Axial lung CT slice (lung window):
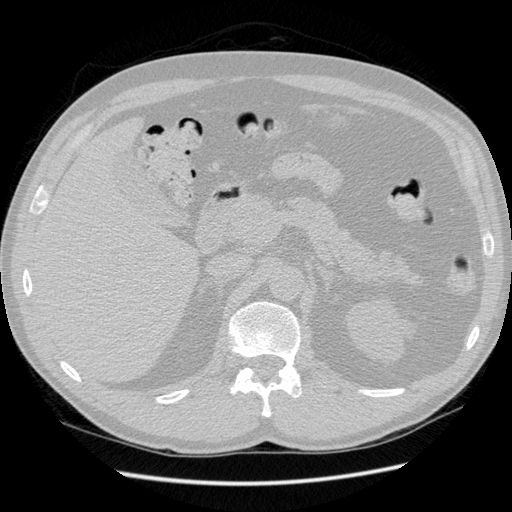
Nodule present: no